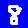
Digit: 8